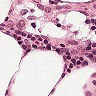
Metastatic tissue present: no